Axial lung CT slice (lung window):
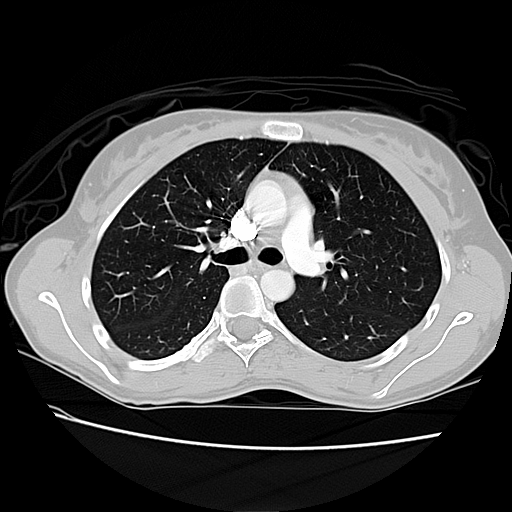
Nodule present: no